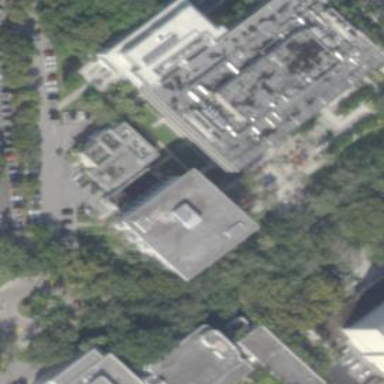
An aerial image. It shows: View of university building.